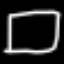
Label: square